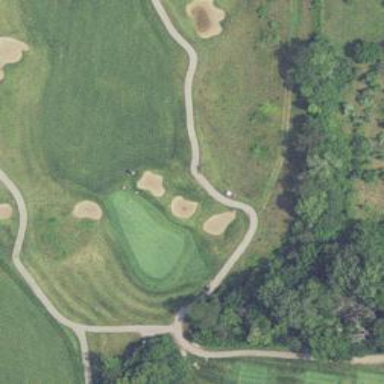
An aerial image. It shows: View of golf hole.